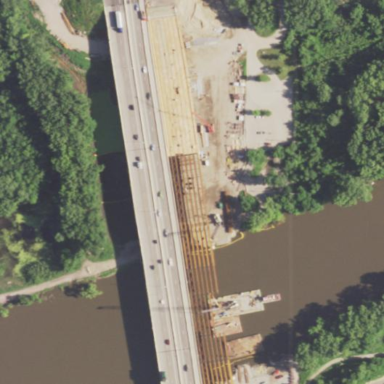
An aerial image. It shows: Man-made bridge.